Question: I've following the instruction on <URL>
But I've got wrong with it ...
I've already paste into :
'''
{name:'SUPPLIERID', index:'SUPPLIERID', width:10, editable:true,align:'right',formatter: 'number', hidden: true},
{name:'SUPPLIER', index:'SUPPLIER', width:10, editable:true,edittype: 'text',
editoptions:{dataInit: function(elem) {
$(elem).autocomplete({
source: function(request, response) {$.getJSON("../../main/lookup/supplierExt.php", { q: request.term }, response)},
select: function(event, ui){
//alert (ui.item.SUPPLIERID);
var rowId = $("#g_terima").jqGrid('getGridParam', 'selrow');
var rowData = $("#g_terima").jqGrid('getRowData', rowId);
rowData.SUPPLIERID = ui.item.SUPPLIERID;
$("#g_terima").jqGrid('setRowData', rowId, rowData);
}
});
}}},
'''
and our lookup Json :
'''
<?php
session_start();
include($_SESSION[apppath].'modules/firebird.php');
$term = trim(strip_tags($_REQUEST['q']));
$sql = "select s.supplierid, c.contact supplier from supplier s
left join contact c on c.contactid = s.contactid
where s.companyid = $_SESSION[companyid] and c.contact like '%".$term."%'
order by c.contact ";
$stmt = $conn->query($sql);
while($row = $stmt->fetch(PDO::FETCH_ASSOC)) {
$row['id']=(int)$row[SUPPLIERID];
$row['SUPPLIERID']=(int)$row[SUPPLIERID];
$row['value']=htmlentities(stripslashes($row[SUPPLIER]));
$row['label']=htmlentities(stripslashes($row[SUPPLIER]));
$row_set[] = $row;
}
echo json_encode($row_set);
return true;
//exit();
?>
'''
Autocomplete looks promising, but I can't passing ID / SUPPLIERID into SUPPLIERID COLUMN.
Please is there something I make wrong ? I couldn't find it...
After pasting Oleg suggestion :
'''
var g_terima = '#g_terima'; var pg_terima = '#pg_terima'; var file_terima = 'bip_terima_.php';
jQuery(document).ready(function(){
jQuery(g_terima).jqGrid({
url:file_terima,
editurl: file_terima,
datatype: 'json',
mtype: 'GET',
colNames:['Tgl','SUPPLIERID', 'Supplier', 'Internal','Peternak','Tipe', 'Produk', 'Jml/Berat', 'Harga','Total','PPN', 'Total+PPN'
, 'Inv No','Tax No','NoId'],
colModel :[
{name:'TGL', index:'TGL', width:9, editable:true,sorttype:'date',
editoptions:{
dataInit:function(el){$(el).datepicker({dateFormat:'yy-mm-dd',changeMonth: true,changeYear: true})}},
searchoptions:{dataInit:function(el){$(el).datepicker({dateFormat:'yy-mm-dd',changeMonth: true,changeYear: true})}}
},
{name:'SUPPLIERID', index:'SUPPLIERID', width:10, editable:true,align:'right',formatter: 'number', hidden: true},
{name:'SUPPLIER', index:'SUPPLIER', width:10, editable:true,edittype: 'text',
editoptions:{dataInit: function(elem) {
var $self = $(this);
$(elem).autocomplete({
source: function(request, response) {$.getJSON("../../main/lookup/supplierExt.php", { q: request.term }, response)},
select: function(event, ui){
//alert (ui.item.SUPPLIERID);
var rowId = $self.jqGrid('getGridParam', 'selrow');
$("#" + rowId + "_SUPPLIERID").val(ui.item.SUPPLIERID);
}
});
}}},
'''
SUPPLIERID COLUMN still null value...

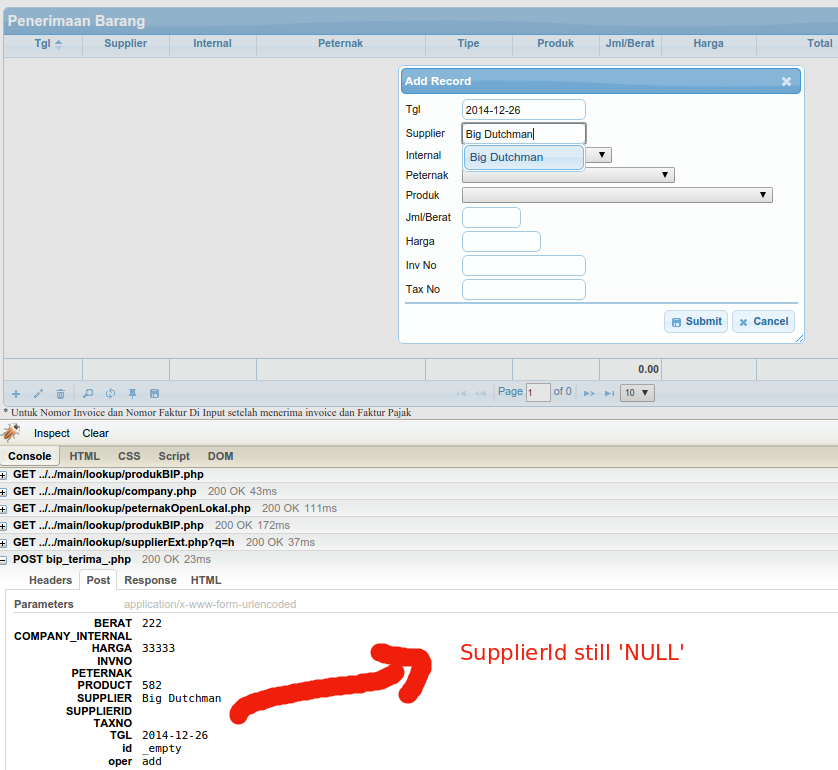
Answer: You posted not enough details about what you do. Which editing mode you use? If you use then you can't use 'setRowData' method editing of the row, but you still can use 'jQuery.val' to modify the value of editing cell which is in editing mode.
If you use inline editing then the id of the cell which is editing will be constructed from the rowid, '_' and the column name ('SUPPLIERID' in you case). So you can replace 'getRowData' and 'setRowData' from your code to something like the following:
'''
dataInit: function(elem) {
var $self = $(this);
$(elem).autocomplete({
source: function(request, response) {
$.getJSON(
"../../main/lookup/supplierExt.php",
{ q: request.term },
response
);
},
select: function (event, ui) {
var rowId = $self.jqGrid('getGridParam', 'selrow');
$("#" + rowId + "_SUPPLIERID").val(ui.item.SUPPLIERID);
}
});
}
'''
: It's really important to know which editing mode you use because id of input fields will be set based on different rules. The below code detect whether form editing, inline editing or toolbar filter will be used which to choose the corresponding id.
'''
select: function (event, ui) {
var id;
if ($(elem).hasClass("FormElement")) {
// form editing
id = "SUPPLIERID";
} else if ($(elem).closest(".ui-search-toolbar").length > 0) {
// filter foolbar
id = "gs_SUPPLIERID";
} else if ($(elem).closest("tr.jqgrow").length > 0) {
id = $(elem).closest("tr.jqgrow").attr("id") + "_SUPPLIERID";
}
$("#" + id).val(ui.item.SUPPLIERID);
}
'''